Question: Hello i'm looking for how to detect gestures in android wear, in android i use some code like this, but doesn't work in android wear.. is there a way to override the default gestures actions or just recognize them?
I'm doing just like google developers:
<URL>
<URL>
Is there something wrong with the emulator? (i'm using 32bit emulator: 'emulator -avd AndroidWearXC -force-32bit')
'''
import android.app.Activity;
import android.os.Bundle;
import android.util.Log;
import android.view.GestureDetector;
import android.view.MotionEvent;
public class MainActivity extends Activity {
private GestureDetector mDetector;
private static String DEBUG_TAG="MainActivity";
@Override
protected void onCreate(Bundle savedInstanceState) {
super.onCreate(savedInstanceState);
setContentView(R.layout.activity_main);
mDetector = new GestureDetector(this, new GestureDetector.SimpleOnGestureListener() {
@Override
public void onLongPress(MotionEvent event) {
Log.d(DEBUG_TAG, " onLongPress: " + event.toString());
}
@Override
public boolean onDown(MotionEvent event) {
Log.d(DEBUG_TAG," onDown: " + event.toString());
return true;
}
@Override
public boolean onFling(MotionEvent event1, MotionEvent event2,
float velocityX, float velocityY) {
Log.d(DEBUG_TAG, " onFling: " + event1.toString()+event2.toString());
return true;
}
@Override
public boolean onScroll(MotionEvent e1, MotionEvent e2, float distanceX,
float distanceY) {
Log.d(DEBUG_TAG, " onScroll: " + e1.toString()+e2.toString());
return true;
}
@Override
public void onShowPress(MotionEvent event) {
Log.d(DEBUG_TAG, " onShowPress: " + event.toString());
}
@Override
public boolean onSingleTapUp(MotionEvent event) {
Log.d(DEBUG_TAG, " onSingleTapUp: " + event.toString());
return true;
}
@Override
public boolean onDoubleTap(MotionEvent event) {
Log.d(DEBUG_TAG, " onDoubleTap: " + event.toString());
return true;
}
@Override
public boolean onDoubleTapEvent(MotionEvent event) {
Log.d(DEBUG_TAG, " onDoubleTapEvent: " + event.toString());
return true;
}
@Override
public boolean onSingleTapConfirmed(MotionEvent event) {
Log.d(DEBUG_TAG, " onSingleTapConfirmed: " + event.toString());
return true;
}
});
}
@Override
public boolean onTouchEvent(MotionEvent ev) {
return mDetector.onTouchEvent(ev) || super.onTouchEvent(ev);
}
}
'''
I want swipe left and right, and scroll upp and down gestures:

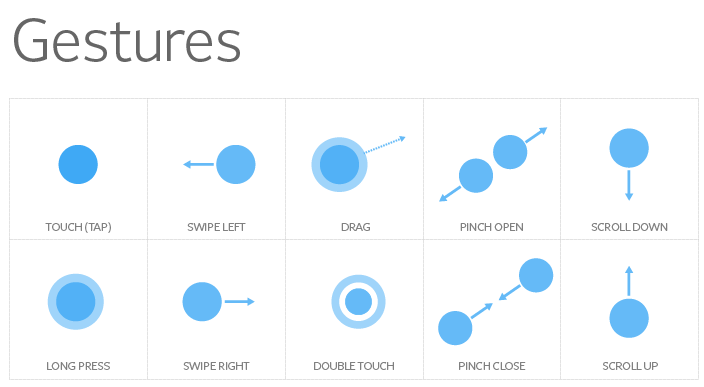
Answer: After one day i got it to work, the lost part was that i must disable the Swipe-To-Dismiss Gesture and add DismissOverlayView to my layout, steps:
1. Disable the Swipe-To-Dismiss Gesture add AppTheme style to your styles.xml and use it as app style in your mainfest
styles.xml:
'''
<style name="AppTheme" parent="Theme.DeviceDefault">
<item name="android:windowSwipeToDismiss">false</item>
</style>
'''
AndroidManifest.xml:
'''
<application
android:allowBackup="true"
android:icon="@drawable/ic_launcher"
android:label="@string/app_name"
android:theme="@style/AppTheme" >
'''
1. Add DissmissOverlayView to your main layout <android.support.wearable.view.DismissOverlayView
android:id="@+id/dismiss_overlay"
android:layout_height="match_parent"
android:layout_width="match_parent"/>
2. Use it in your activity like this to get gestures public class WearActivity extends Activity {
private DismissOverlayView mDismissOverlay;
private GestureDetector mDetector;
public void onCreate(Bundle savedState) {
super.onCreate(savedState);
setContentView(R.layout.wear_activity);
// Obtain the DismissOverlayView element
mDismissOverlay = (DismissOverlayView) findViewById(R.id.dismiss_overlay);
mDismissOverlay.setIntroText(R.string.long_press_intro);
mDismissOverlay.showIntroIfNecessary();
// Configure a gesture detector
mDetector = new GestureDetector(this, new SimpleOnGestureListener() {
@Override
public void onLongPress(MotionEvent event) {
Log.d(DEBUG_TAG, " onLongPress: " + event.toString());
}
@Override
public boolean onDown(MotionEvent event) {
Log.d(DEBUG_TAG," onDown: " + event.toString());
return true;
}
@Override
public boolean onFling(MotionEvent event1, MotionEvent event2,
float velocityX, float velocityY) {
Log.d(DEBUG_TAG, " onFling: " + event1.toString()+event2.toString());
return true;
}
@Override
public boolean onScroll(MotionEvent e1, MotionEvent e2, float distanceX,
float distanceY) {
Log.d(DEBUG_TAG, " onScroll: " + e1.toString()+e2.toString());
return true;
}
@Override
public void onShowPress(MotionEvent event) {
Log.d(DEBUG_TAG, " onShowPress: " + event.toString());
}
@Override
public boolean onSingleTapUp(MotionEvent event) {
Log.d(DEBUG_TAG, " onSingleTapUp: " + event.toString());
return true;
}
@Override
public boolean onDoubleTap(MotionEvent event) {
Log.d(DEBUG_TAG, " onDoubleTap: " + event.toString());
return true;
}
@Override
public boolean onDoubleTapEvent(MotionEvent event) {
Log.d(DEBUG_TAG, " onDoubleTapEvent: " + event.toString());
return true;
}
@Override
public boolean onSingleTapConfirmed(MotionEvent event) {
Log.d(DEBUG_TAG, " onSingleTapConfirmed: " + event.toString());
return true;
}
});
}
// Capture long presses
@Override
public boolean onTouchEvent(MotionEvent ev) {
return mDetector.onTouchEvent(ev) || super.onTouchEvent(ev);
}
}